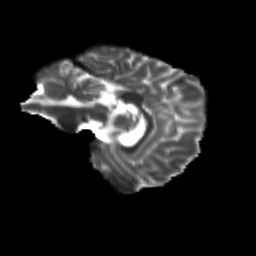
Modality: T2w
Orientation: sagittal
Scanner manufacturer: siemens
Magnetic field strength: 3 T
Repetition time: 9.2 s
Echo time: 0.084 s